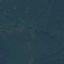
Land use / land cover class: Forest